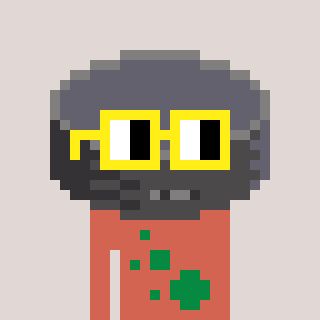
a pixel art character with square yellow glasses, a hockey puck-shaped head and a peachy-colored body on a warm background